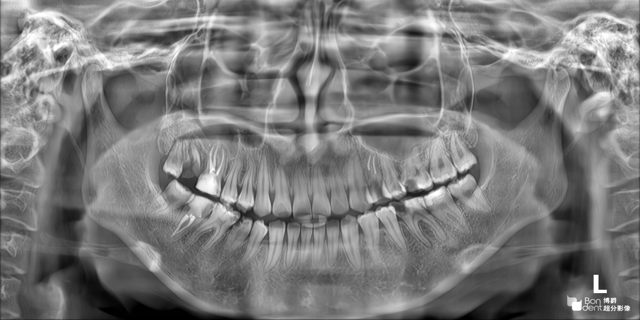
adult